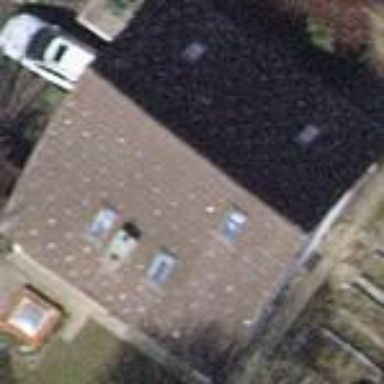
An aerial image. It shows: Detached building with gabled roof.